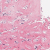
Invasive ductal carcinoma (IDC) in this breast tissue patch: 0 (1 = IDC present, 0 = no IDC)